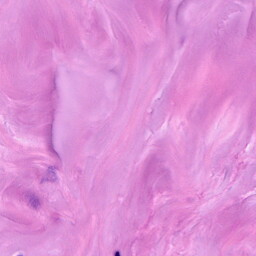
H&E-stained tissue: Breast